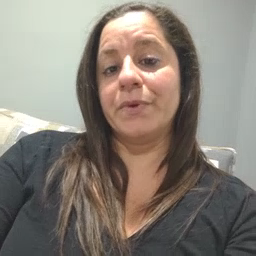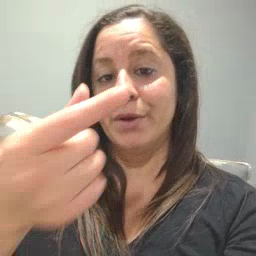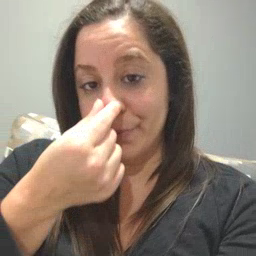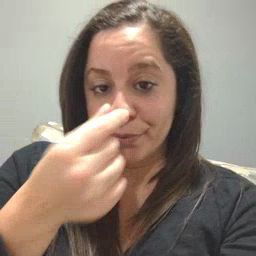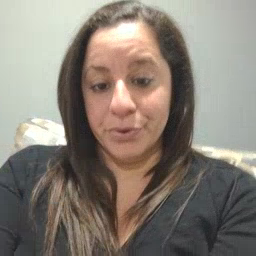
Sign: potty